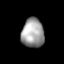
Tissue: lung
Cell type: Endothelial cells
Senescence score: 0.6926
Nuclear area (px): 643
Mean DAPI intensity: 158.509